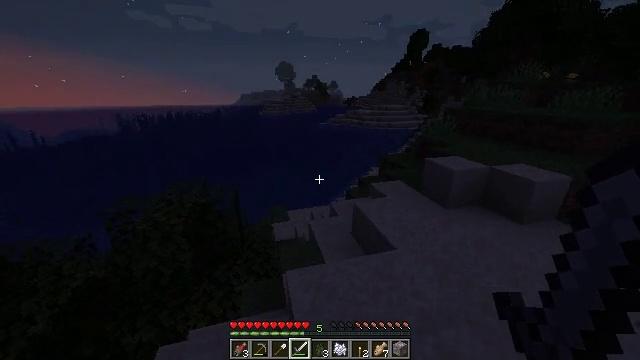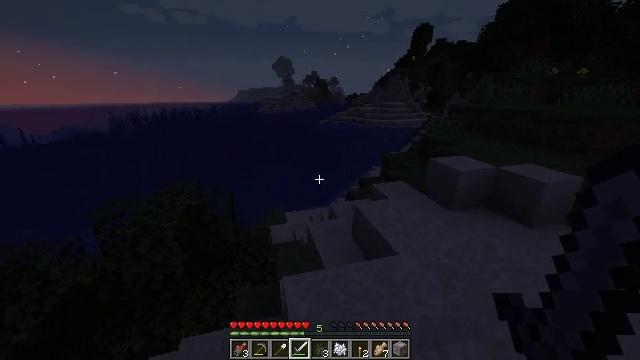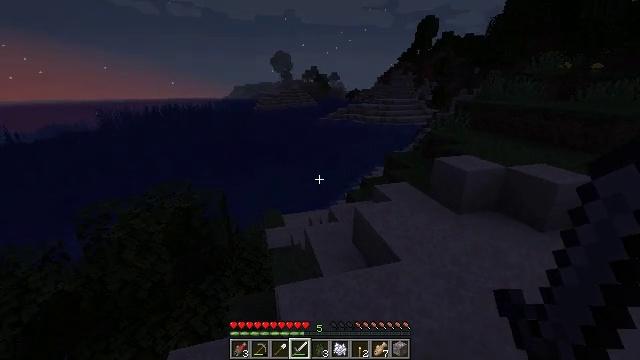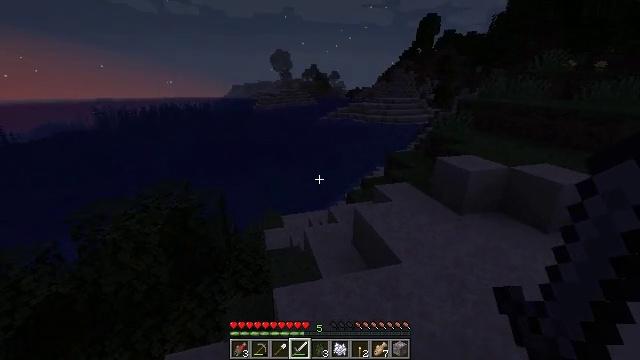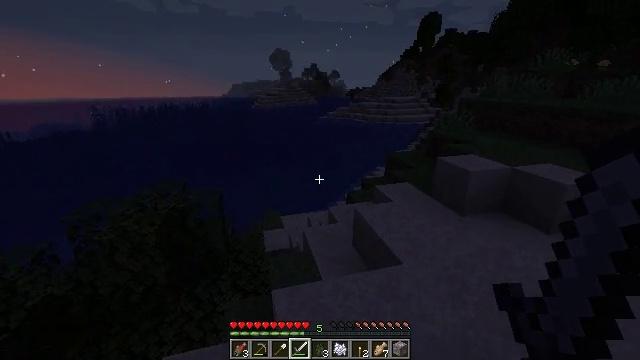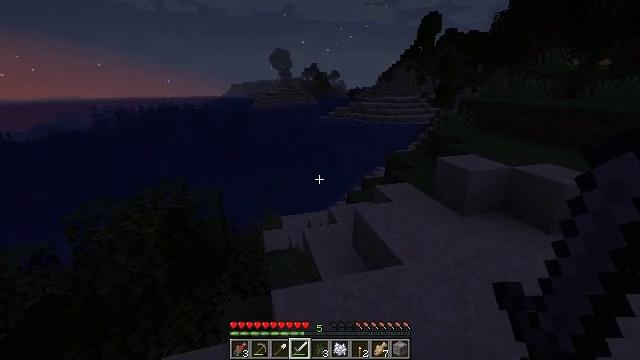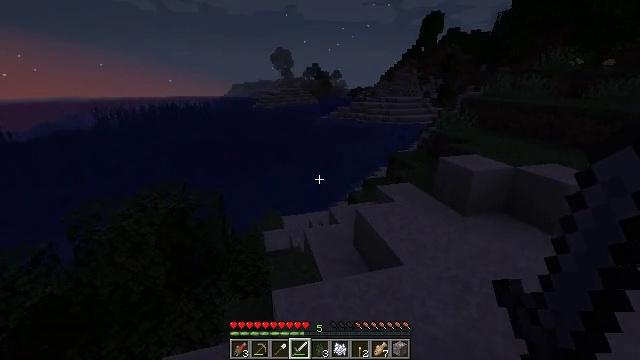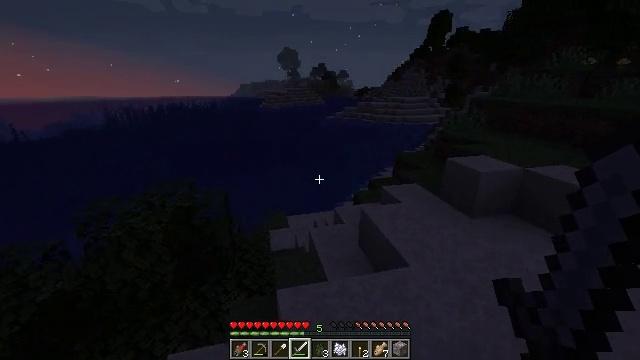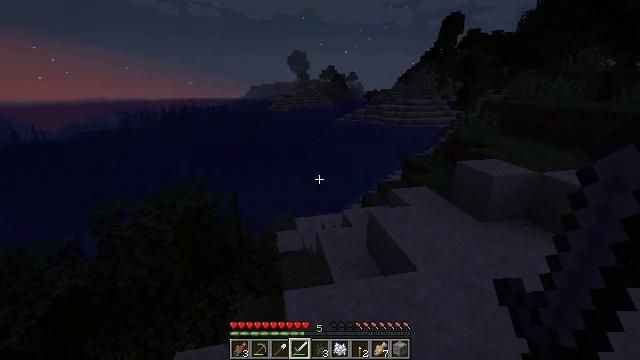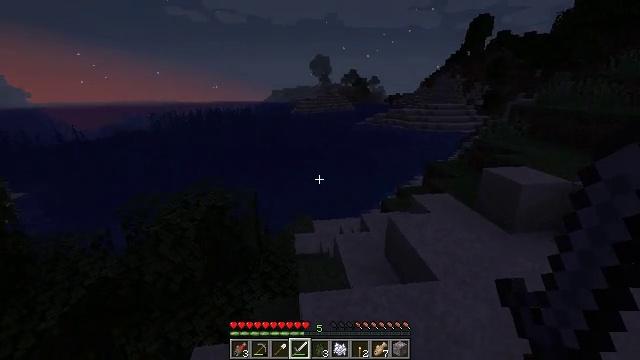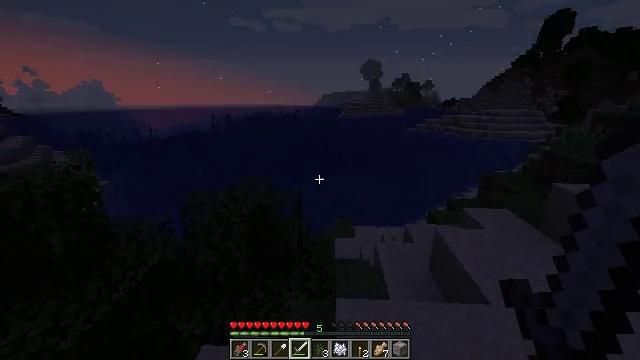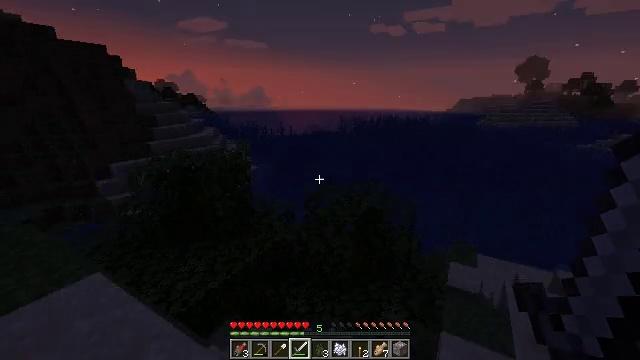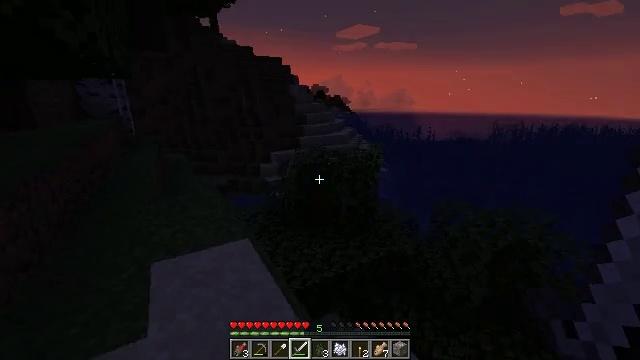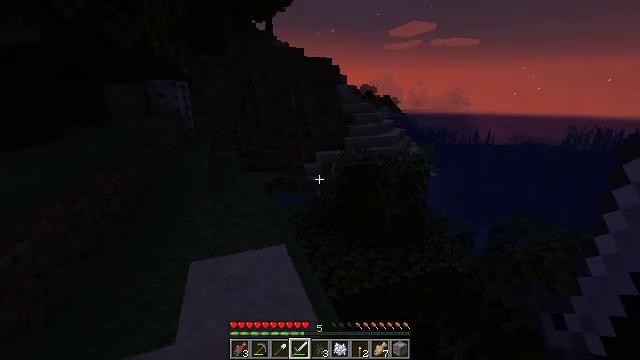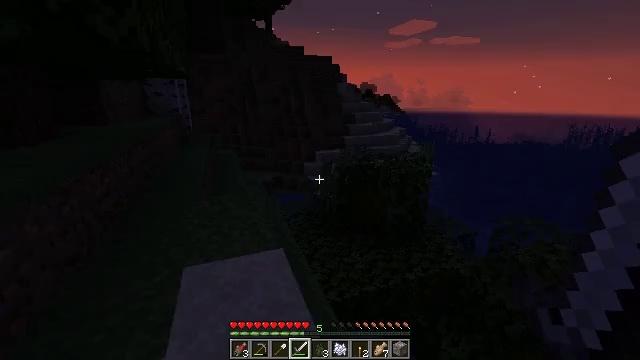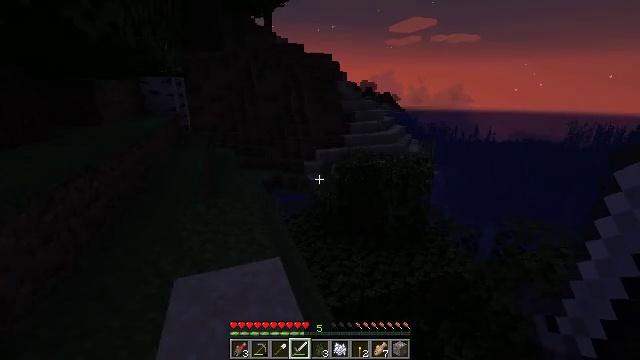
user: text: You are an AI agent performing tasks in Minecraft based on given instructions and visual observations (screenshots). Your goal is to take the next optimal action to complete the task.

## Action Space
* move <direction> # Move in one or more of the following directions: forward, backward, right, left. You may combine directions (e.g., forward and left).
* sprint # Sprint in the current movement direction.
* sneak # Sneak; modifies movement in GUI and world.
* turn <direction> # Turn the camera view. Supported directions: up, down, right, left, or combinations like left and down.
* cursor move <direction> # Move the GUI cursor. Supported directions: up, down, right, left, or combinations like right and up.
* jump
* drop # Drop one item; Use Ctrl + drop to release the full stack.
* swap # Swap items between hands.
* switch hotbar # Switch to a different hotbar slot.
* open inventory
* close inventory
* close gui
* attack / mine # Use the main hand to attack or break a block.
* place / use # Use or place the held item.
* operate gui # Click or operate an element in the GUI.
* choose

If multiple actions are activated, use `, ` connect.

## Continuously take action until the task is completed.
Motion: motion action
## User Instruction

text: Harvest sugar cane from the plant.
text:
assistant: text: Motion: no_op
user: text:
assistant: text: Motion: no_op
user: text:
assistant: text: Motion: no_op
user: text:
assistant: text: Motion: no_op
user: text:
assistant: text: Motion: no_op
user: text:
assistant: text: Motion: no_op
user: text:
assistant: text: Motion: turn left
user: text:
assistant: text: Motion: turn left
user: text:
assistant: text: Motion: turn left
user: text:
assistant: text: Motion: turn left
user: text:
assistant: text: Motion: move forward, turn left
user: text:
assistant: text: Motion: move forward, turn left
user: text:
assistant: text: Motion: move forward, turn left
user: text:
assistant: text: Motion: move forward
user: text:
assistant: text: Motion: move forward
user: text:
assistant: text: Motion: move forward
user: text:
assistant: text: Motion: move forward
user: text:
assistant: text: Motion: move forward
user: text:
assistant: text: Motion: move forward
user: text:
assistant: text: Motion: move forward
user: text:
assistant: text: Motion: move forward
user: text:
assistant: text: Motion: move forward
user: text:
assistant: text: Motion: move forward
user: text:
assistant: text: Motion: move forward and move left, turn down
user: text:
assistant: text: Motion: move forward and move left
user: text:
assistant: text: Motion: move forward and move left
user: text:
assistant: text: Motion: move forward and move left
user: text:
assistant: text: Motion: move forward and move left
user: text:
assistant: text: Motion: move forward and move left
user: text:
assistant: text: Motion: move forward and move left